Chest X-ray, AP view. Patient: 15 years old, sex M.
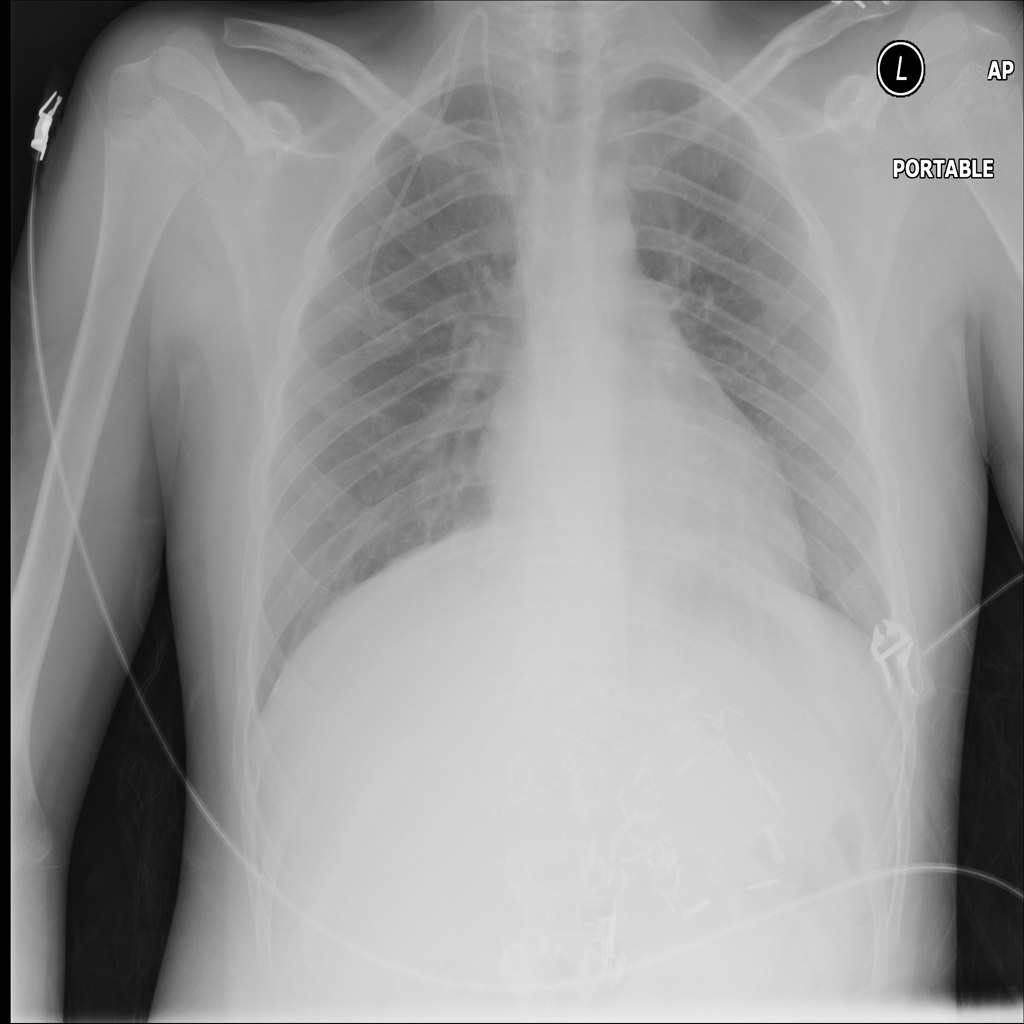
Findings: Atelectasis